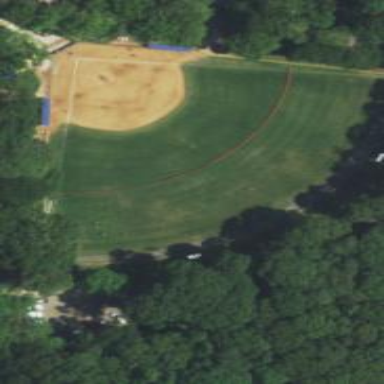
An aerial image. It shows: Baseball pitch for leisure land activities.